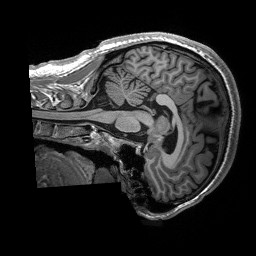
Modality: T1w
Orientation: sagittal
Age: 20
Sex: male
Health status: healthy
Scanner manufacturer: siemens
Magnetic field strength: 3 T
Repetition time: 2.53 s
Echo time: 0.00227 s